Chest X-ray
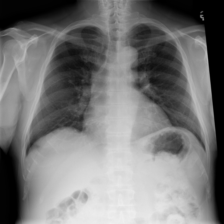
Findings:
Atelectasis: negative
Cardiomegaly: negative
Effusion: negative
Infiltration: negative
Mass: negative
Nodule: negative
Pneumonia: negative
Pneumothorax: negative
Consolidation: negative
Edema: negative
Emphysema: negative
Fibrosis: negative
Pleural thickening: negative
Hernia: negative